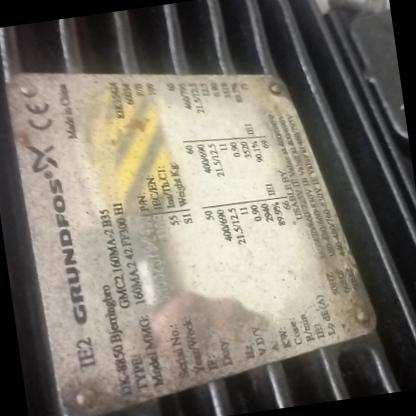
Klasa: tabliczka-znamionowa